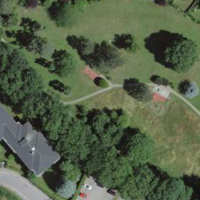
EUNIS habitat code: 53
Species observed at this site:
Cardamine pratensis